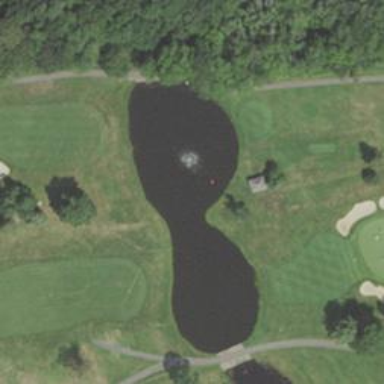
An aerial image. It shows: Water hazard on golf course. The hazard is natural water feature.